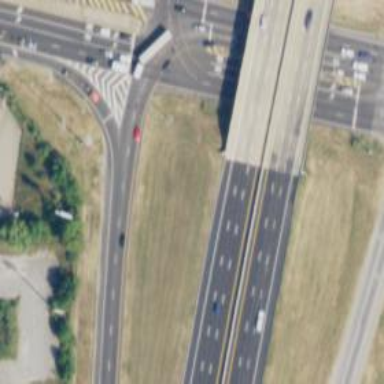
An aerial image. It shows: Bridge over motorway.